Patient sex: F
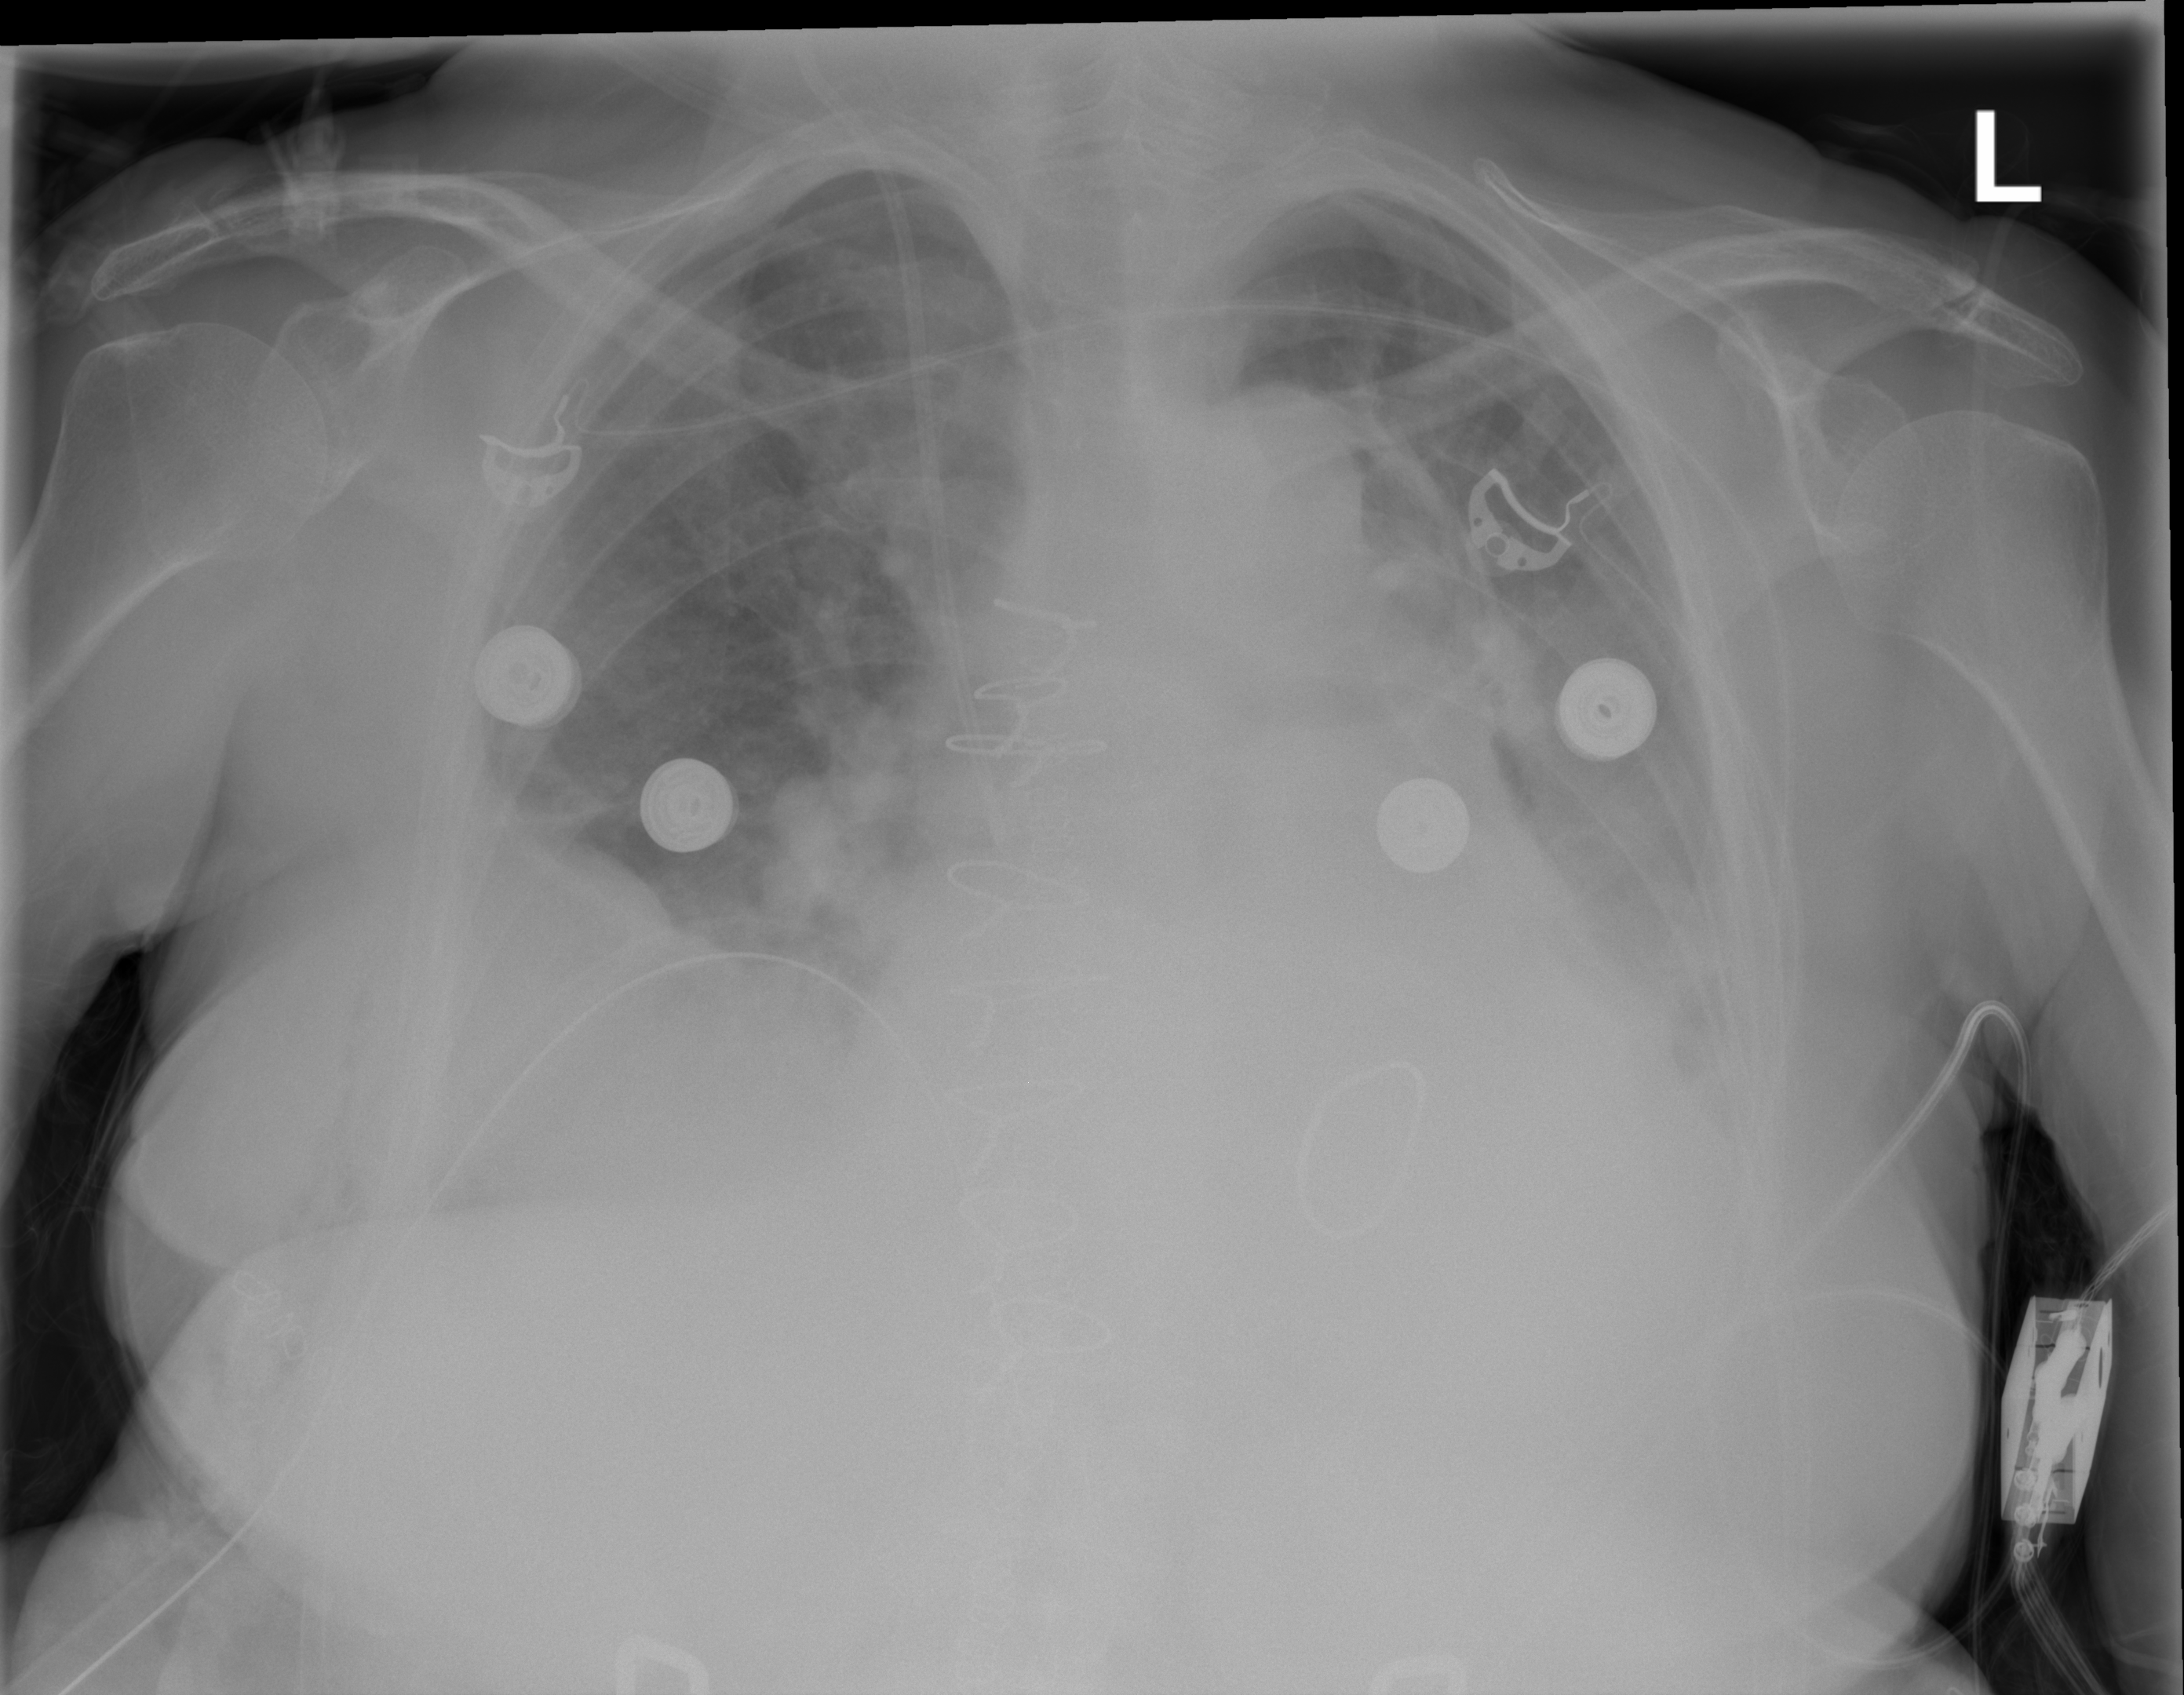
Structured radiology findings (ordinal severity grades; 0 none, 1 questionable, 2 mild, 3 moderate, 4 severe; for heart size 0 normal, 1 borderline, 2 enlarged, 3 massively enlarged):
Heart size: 2
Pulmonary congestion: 2
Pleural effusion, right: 3
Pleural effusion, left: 3
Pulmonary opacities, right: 0
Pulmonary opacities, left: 0
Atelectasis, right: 2
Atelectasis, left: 2